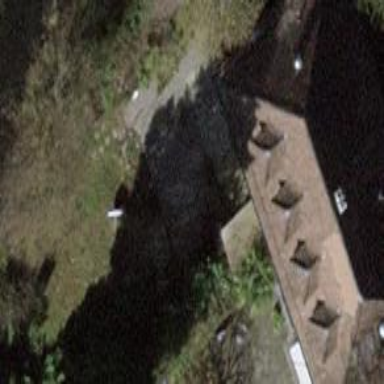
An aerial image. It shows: Building with hipped roof.